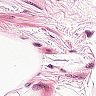
Metastatic tissue present: no